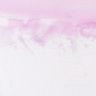
Metastatic tissue present: no